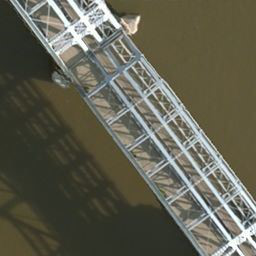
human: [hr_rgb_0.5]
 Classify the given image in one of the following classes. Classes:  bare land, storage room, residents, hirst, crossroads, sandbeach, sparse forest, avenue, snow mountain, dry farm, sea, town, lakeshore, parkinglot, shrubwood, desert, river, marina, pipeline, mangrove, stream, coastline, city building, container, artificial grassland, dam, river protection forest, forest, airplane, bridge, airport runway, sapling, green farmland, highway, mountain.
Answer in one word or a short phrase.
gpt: bridge